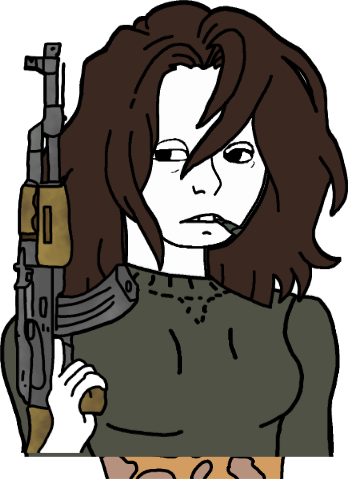
Label: 5_Doomer_Girl